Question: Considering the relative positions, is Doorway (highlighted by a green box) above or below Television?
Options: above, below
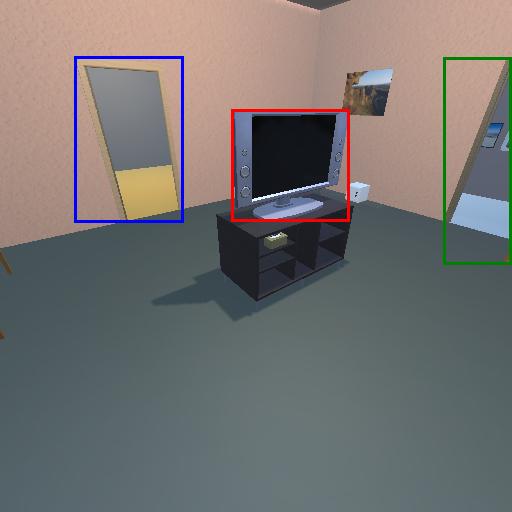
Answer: above